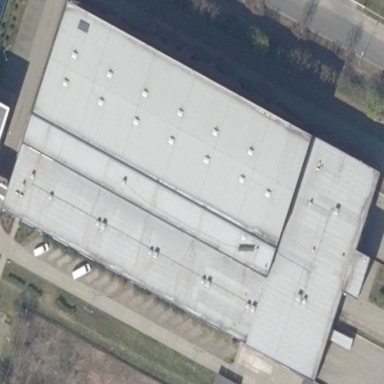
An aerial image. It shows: Commercial building.